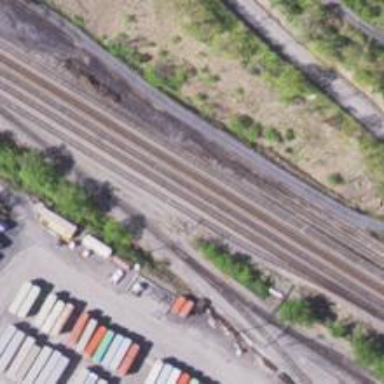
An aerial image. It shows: Railway siding for service.